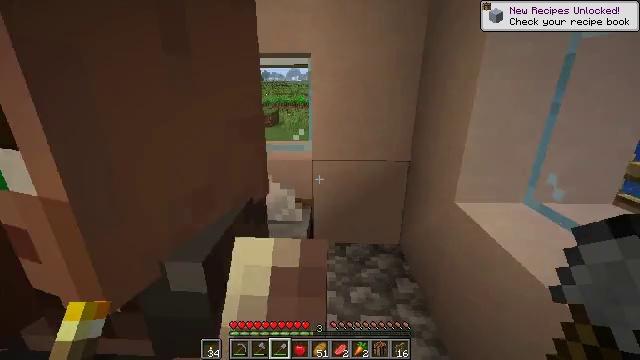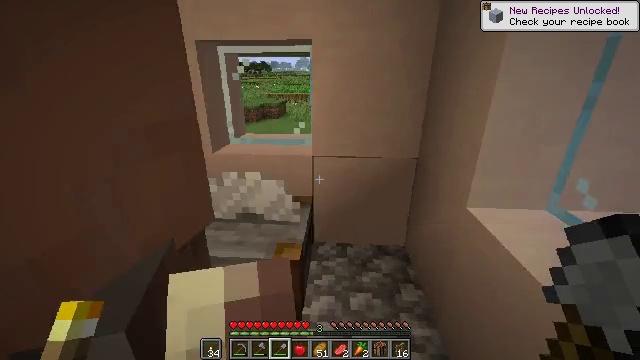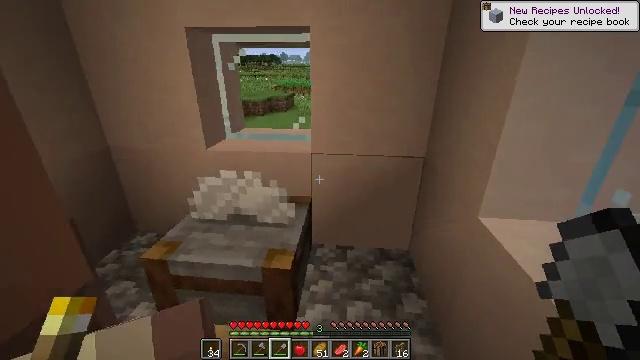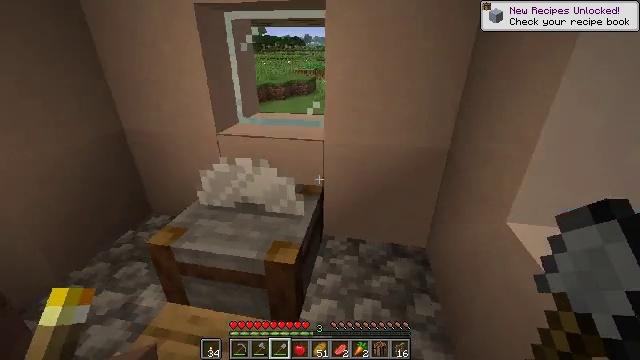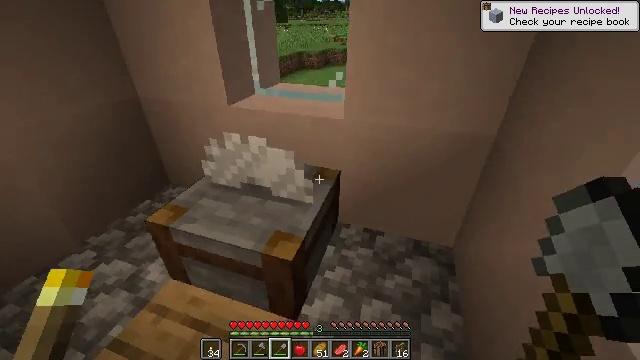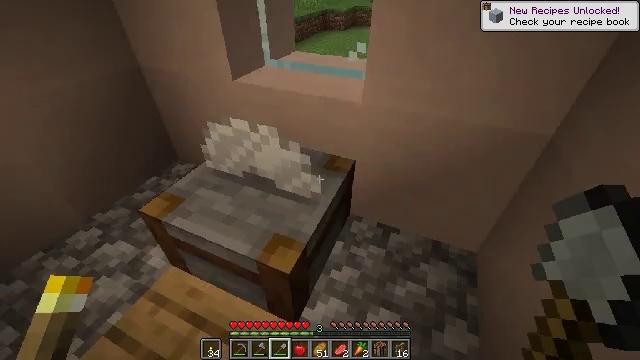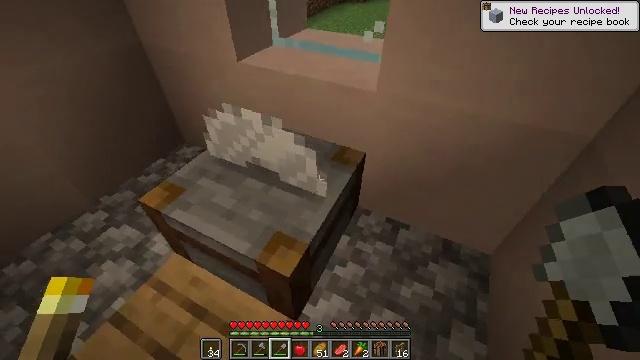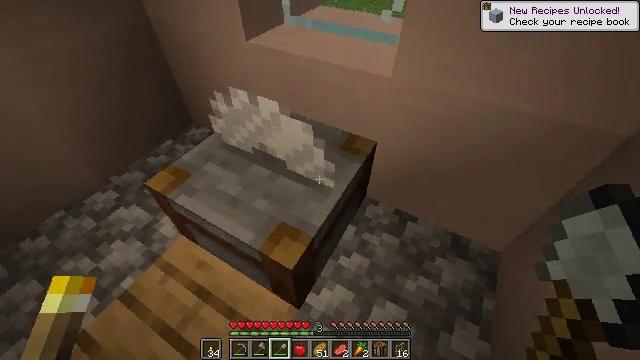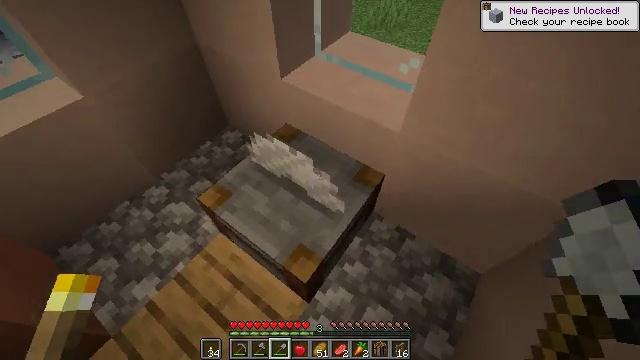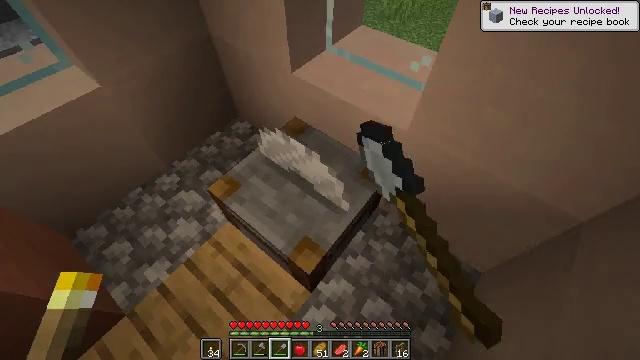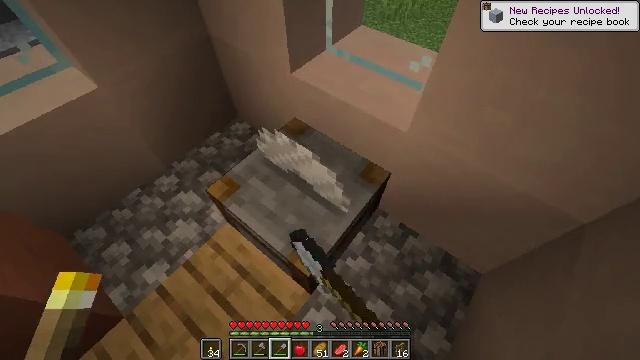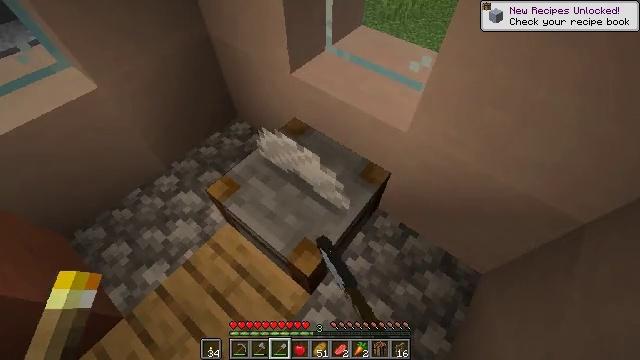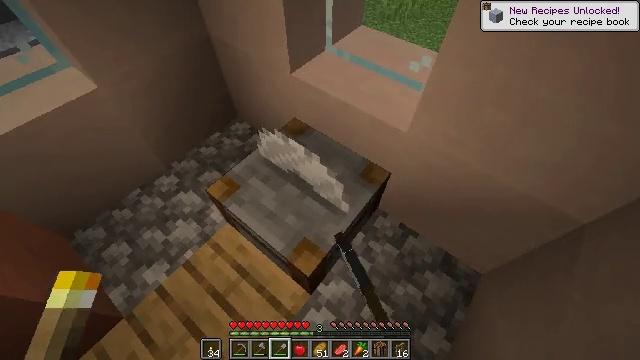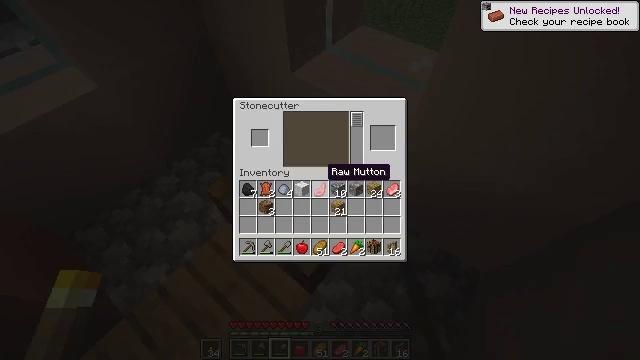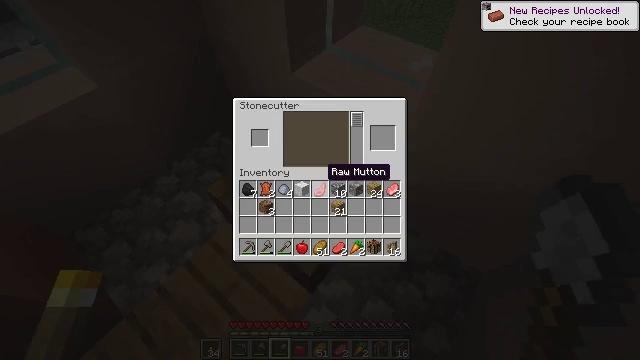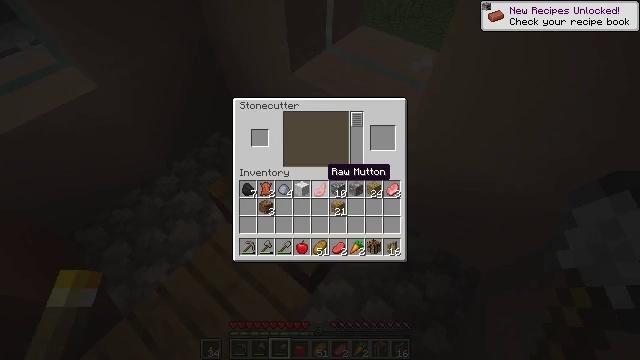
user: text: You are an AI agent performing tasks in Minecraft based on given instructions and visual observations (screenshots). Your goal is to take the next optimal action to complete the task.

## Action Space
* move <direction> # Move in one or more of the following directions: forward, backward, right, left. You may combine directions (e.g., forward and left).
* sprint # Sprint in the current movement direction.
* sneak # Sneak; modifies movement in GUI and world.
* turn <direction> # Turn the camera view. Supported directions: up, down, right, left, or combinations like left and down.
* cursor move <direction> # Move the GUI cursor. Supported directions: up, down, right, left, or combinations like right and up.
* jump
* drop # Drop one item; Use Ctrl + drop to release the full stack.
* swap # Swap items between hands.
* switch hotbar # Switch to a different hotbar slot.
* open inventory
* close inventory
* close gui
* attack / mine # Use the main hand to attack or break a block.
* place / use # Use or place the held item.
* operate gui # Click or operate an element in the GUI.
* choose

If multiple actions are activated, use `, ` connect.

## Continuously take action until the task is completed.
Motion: motion action
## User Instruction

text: Harvest beetroots from the farm.
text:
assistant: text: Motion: move forward, turn left and down
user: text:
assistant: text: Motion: move forward, turn left and down
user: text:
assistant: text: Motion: move forward, turn left and down
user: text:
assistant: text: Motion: move forward, turn left and down
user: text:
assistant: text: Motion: move forward, turn left and down
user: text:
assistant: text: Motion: turn left and down
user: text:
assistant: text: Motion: turn left and down
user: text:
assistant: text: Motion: turn left and down, use / place
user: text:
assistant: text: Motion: turn left and down, use / place
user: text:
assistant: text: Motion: use / place
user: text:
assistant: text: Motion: no_op
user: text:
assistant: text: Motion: no_op
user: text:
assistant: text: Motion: no_op
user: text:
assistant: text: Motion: no_op
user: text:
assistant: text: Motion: no_op
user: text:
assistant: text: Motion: no_op
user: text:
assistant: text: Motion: no_op
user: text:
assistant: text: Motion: no_op
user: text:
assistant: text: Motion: no_op
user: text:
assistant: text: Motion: no_op
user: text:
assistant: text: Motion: no_op
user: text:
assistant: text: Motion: no_op
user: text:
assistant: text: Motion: no_op
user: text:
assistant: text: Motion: no_op
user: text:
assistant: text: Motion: no_op
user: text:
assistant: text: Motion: no_op
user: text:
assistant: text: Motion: no_op
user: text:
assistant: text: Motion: turn left
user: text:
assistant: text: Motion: turn left
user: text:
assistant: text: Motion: turn left